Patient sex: M
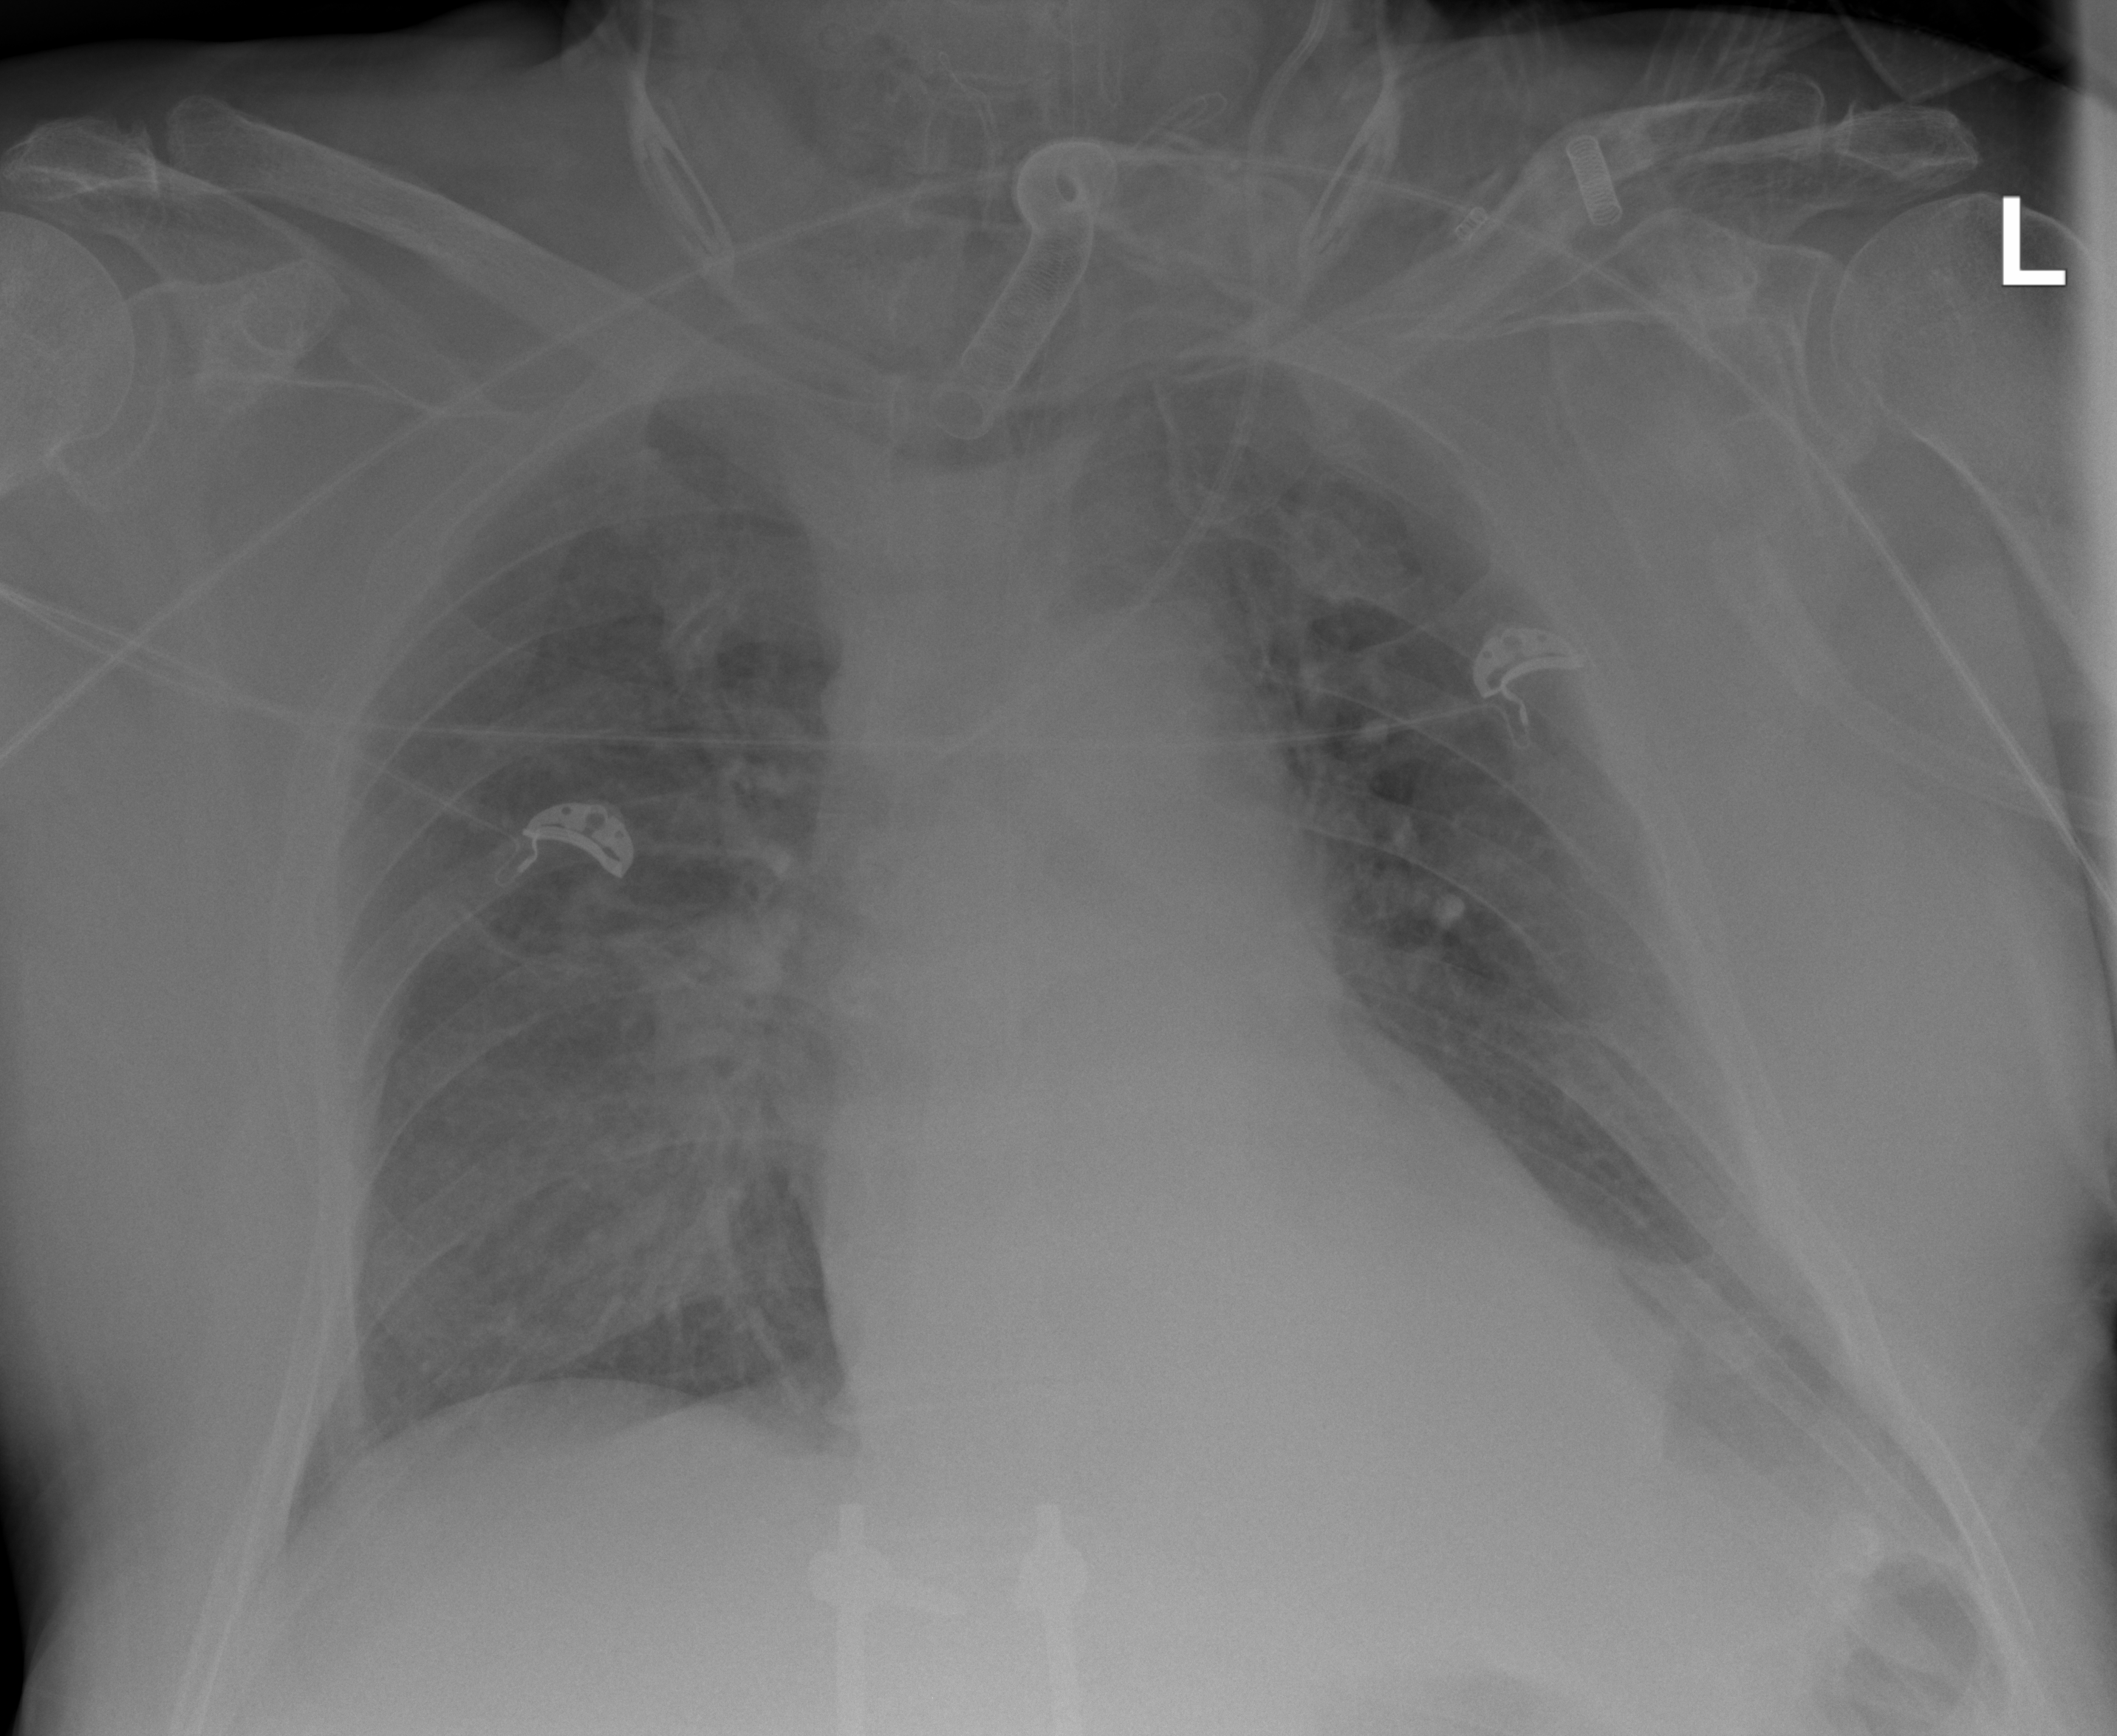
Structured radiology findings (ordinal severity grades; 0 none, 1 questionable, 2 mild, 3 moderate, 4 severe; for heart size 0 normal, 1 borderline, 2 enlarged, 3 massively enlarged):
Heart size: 1
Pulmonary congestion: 0
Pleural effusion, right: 0
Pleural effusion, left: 2
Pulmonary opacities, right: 2
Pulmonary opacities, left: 2
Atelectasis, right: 2
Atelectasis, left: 2